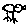
Label: bird